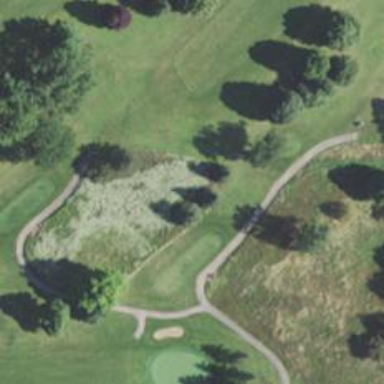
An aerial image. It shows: Service road used as golf cart path.